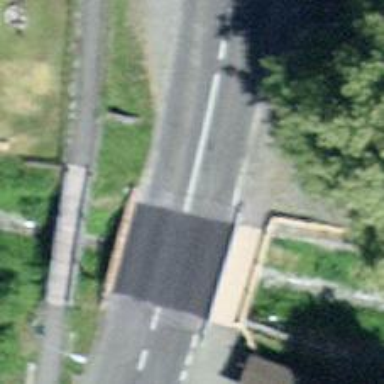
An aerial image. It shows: Primary highway with bridge.